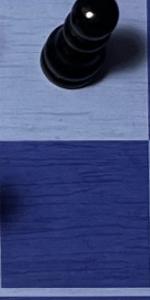
Label: Empty